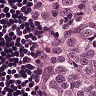
Metastatic tissue present: yes